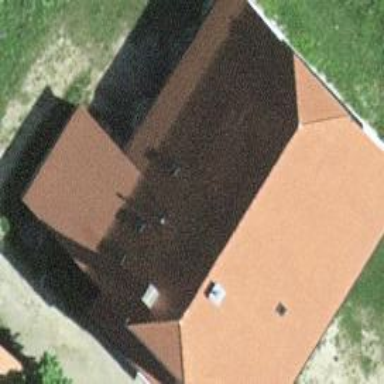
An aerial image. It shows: Farm building.